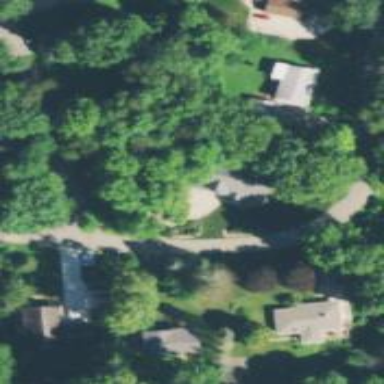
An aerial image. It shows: Residential road.